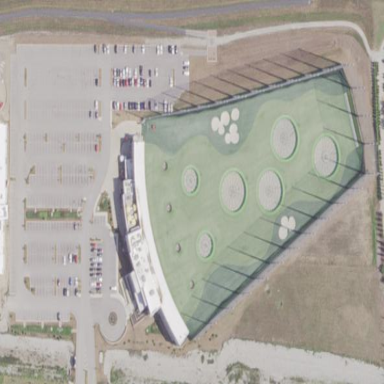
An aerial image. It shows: Golf sports centre.